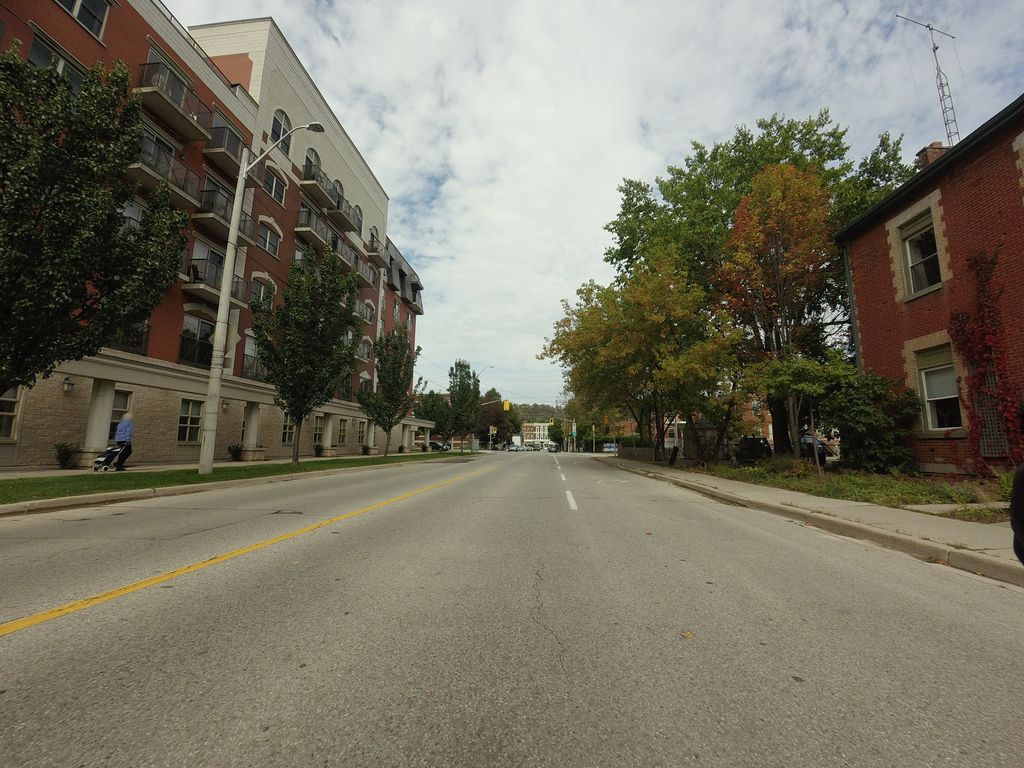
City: hamilton